Interaction volume radius: 10 \u00c5
Interaction volume height: 20 \u00c5
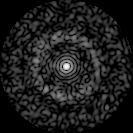
Disorder parameter: 0.8428